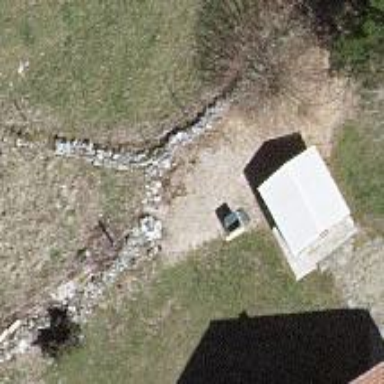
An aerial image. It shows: Wall made of dry stone.